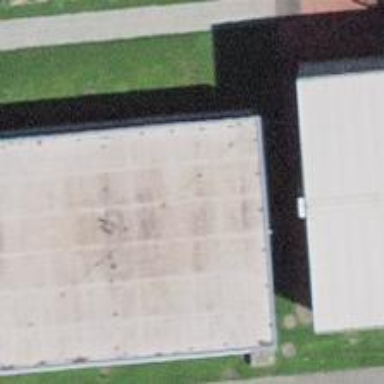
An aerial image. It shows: School building.